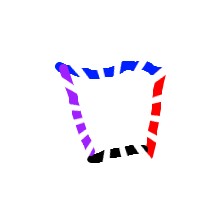
Shape: trapezoid